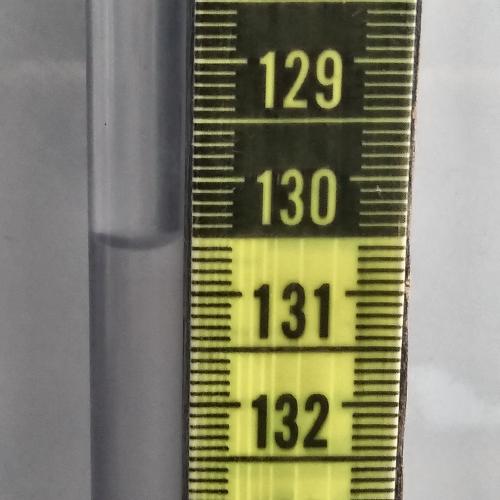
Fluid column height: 130.6 cm